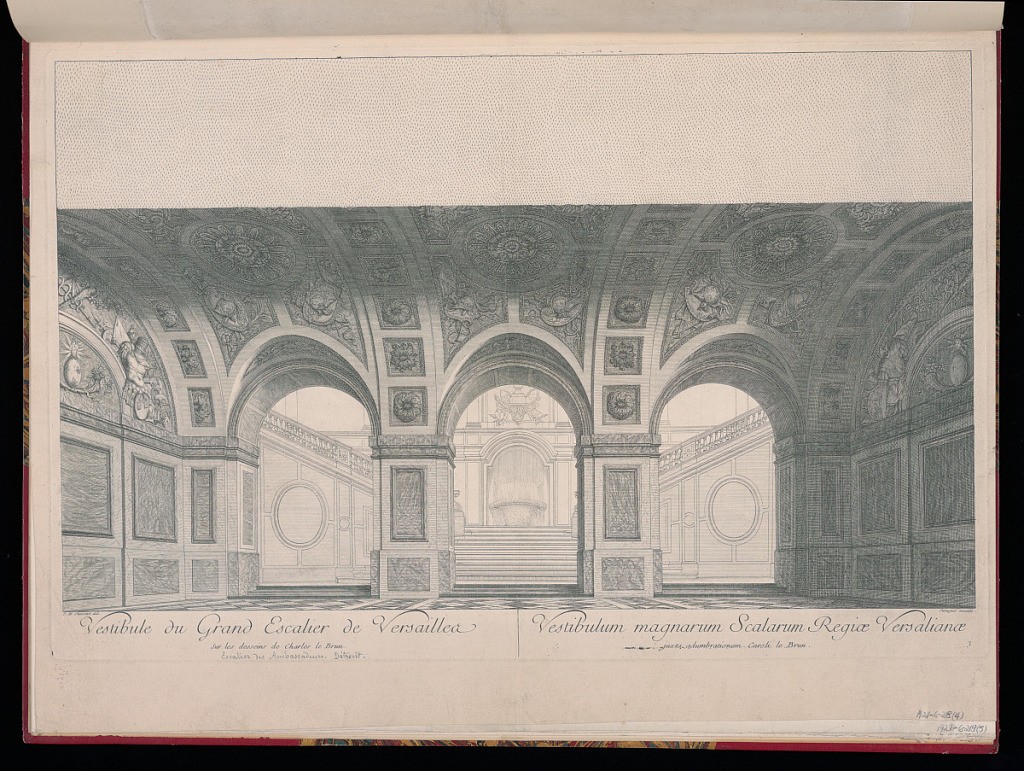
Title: Vestibule du Grand Escalier de Versailles
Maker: Charles Le Brun, French, 1619–1690
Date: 1721-1728
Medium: Engraving and etching on laid paper
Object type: Bound print
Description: View from the vestibule toward the grand staircase at the Castle of Versailles, known as the Staircase of the Ambassadors. The title is printed below the view in French and in Latin. The plate is signed and numbered.